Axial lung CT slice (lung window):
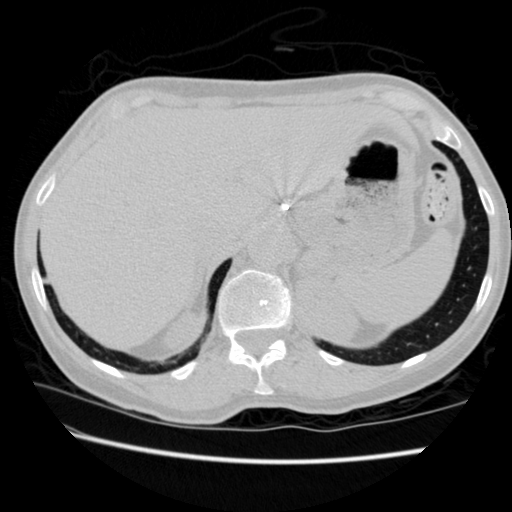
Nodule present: no